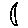
Label: moon